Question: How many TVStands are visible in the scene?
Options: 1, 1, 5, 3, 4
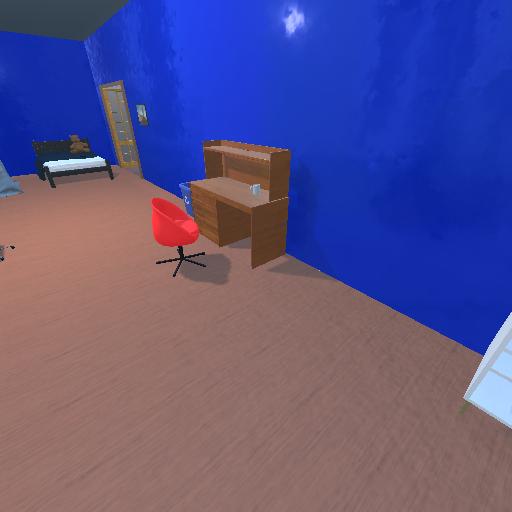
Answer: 1